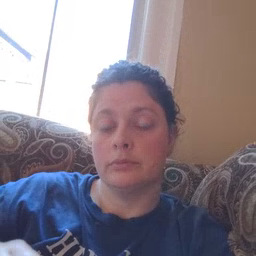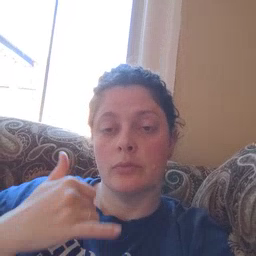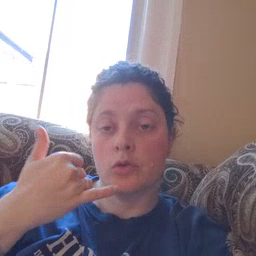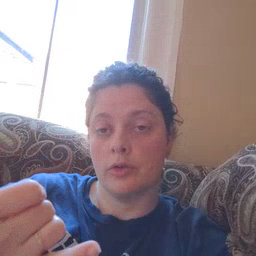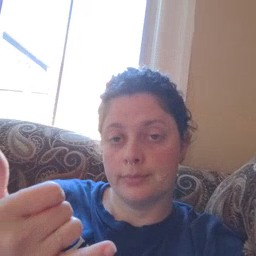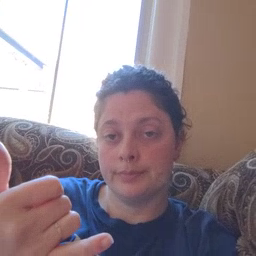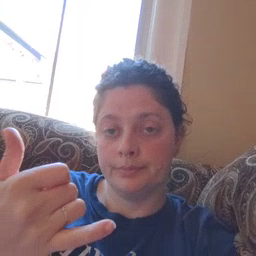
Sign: callonphone